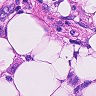
Metastatic tissue present: yes